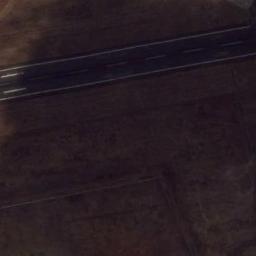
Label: runway